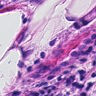
Metastatic tissue present: yes